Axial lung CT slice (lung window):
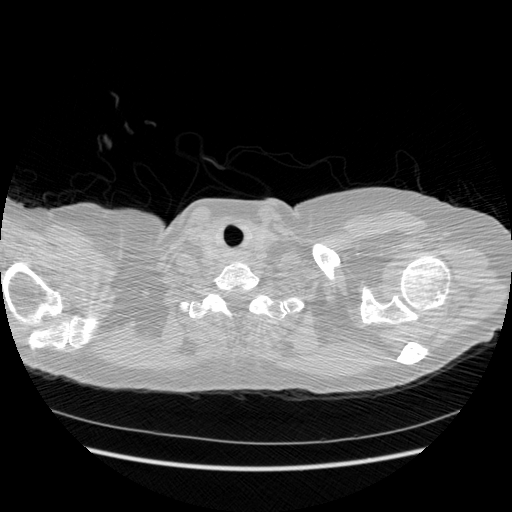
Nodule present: no